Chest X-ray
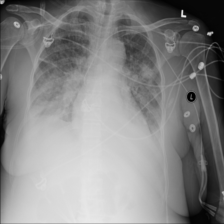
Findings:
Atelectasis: negative
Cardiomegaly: negative
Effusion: positive
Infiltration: negative
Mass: negative
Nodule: negative
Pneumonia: negative
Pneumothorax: negative
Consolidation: positive
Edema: positive
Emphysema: negative
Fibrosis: negative
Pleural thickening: negative
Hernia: negative